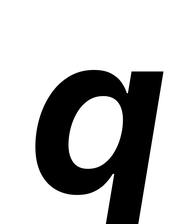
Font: Inter-Italic_Bold_Italic